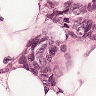
Metastatic tissue present: yes